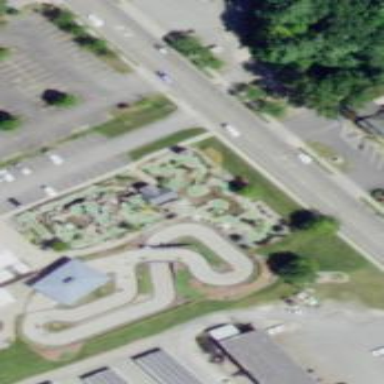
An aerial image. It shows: Miniature golf leisure land.